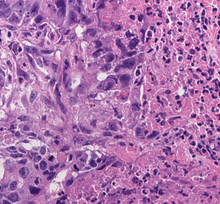
Tumor epithelial tissue: yes
Tumor-associated stroma tissue: yes
Normal tissue: no